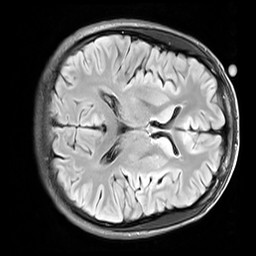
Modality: FLAIR
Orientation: axial
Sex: male
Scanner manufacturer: siemens
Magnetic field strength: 3 T
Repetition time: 10 s
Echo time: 0.09 s